Interaction volume radius: 5 \u00c5
Interaction volume height: 10 \u00c5
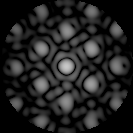
Disorder parameter: 0.2502